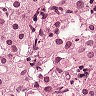
Metastatic tissue present: yes